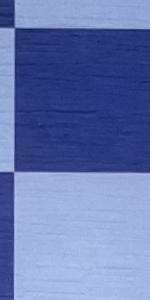
Label: Empty